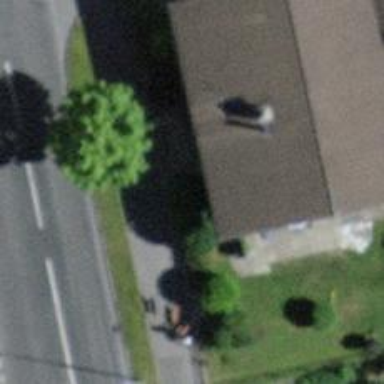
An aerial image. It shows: Sidewalk.